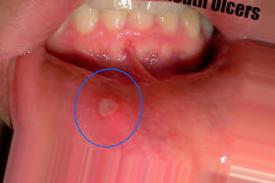
Condition: Mouth Ulcer